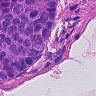
Metastatic tissue present: yes